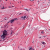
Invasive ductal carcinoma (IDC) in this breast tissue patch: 0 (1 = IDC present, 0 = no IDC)